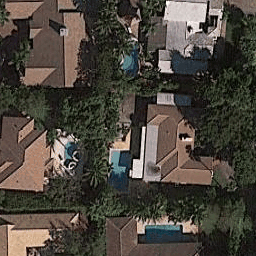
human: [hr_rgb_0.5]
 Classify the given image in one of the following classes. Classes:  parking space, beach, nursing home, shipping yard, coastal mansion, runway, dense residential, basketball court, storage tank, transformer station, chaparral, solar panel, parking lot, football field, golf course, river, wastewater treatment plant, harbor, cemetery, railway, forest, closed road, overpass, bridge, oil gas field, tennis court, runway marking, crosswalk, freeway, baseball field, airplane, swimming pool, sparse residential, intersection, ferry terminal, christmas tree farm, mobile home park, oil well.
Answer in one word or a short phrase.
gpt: coastal mansion